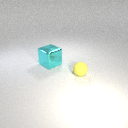
small yellow rubber sphere to the right of large cyan metal cube